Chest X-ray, PA view. Patient: 50 years old, sex M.
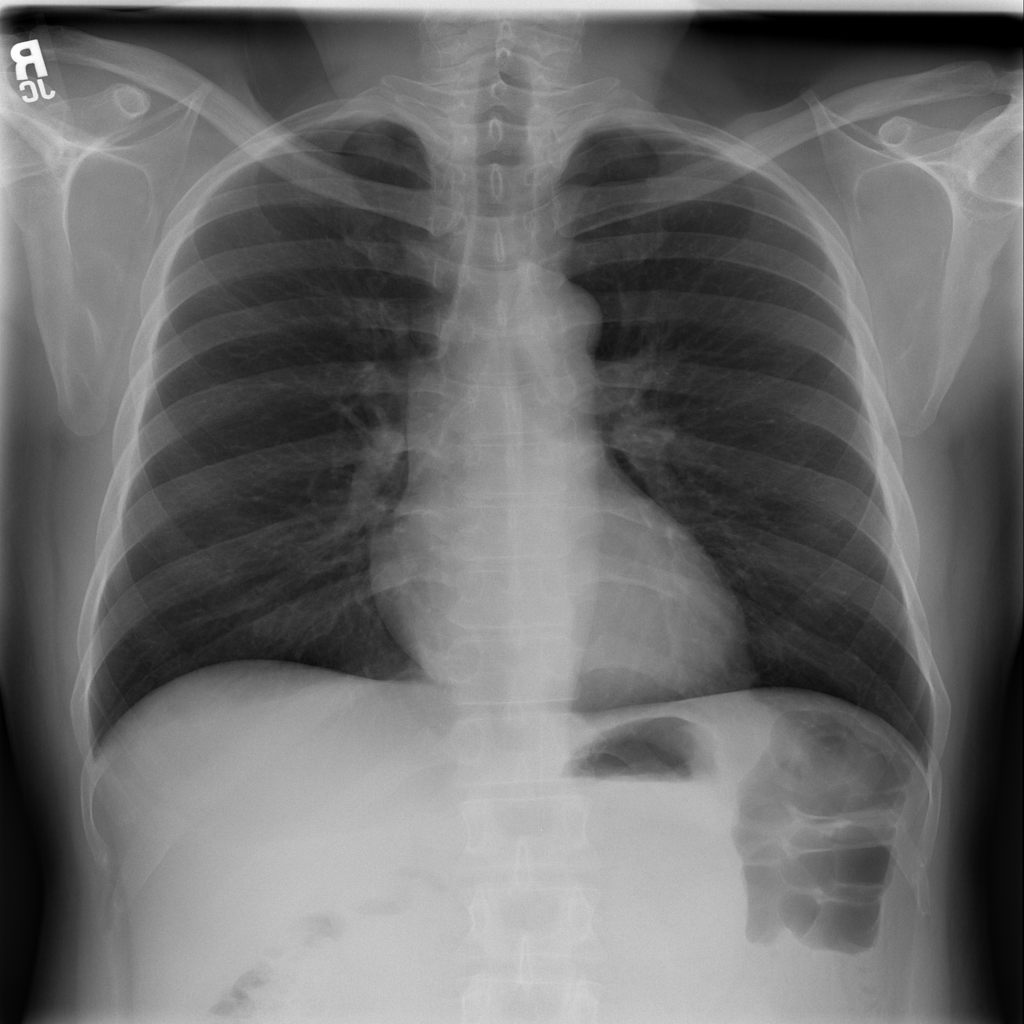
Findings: No Finding